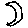
Label: moon